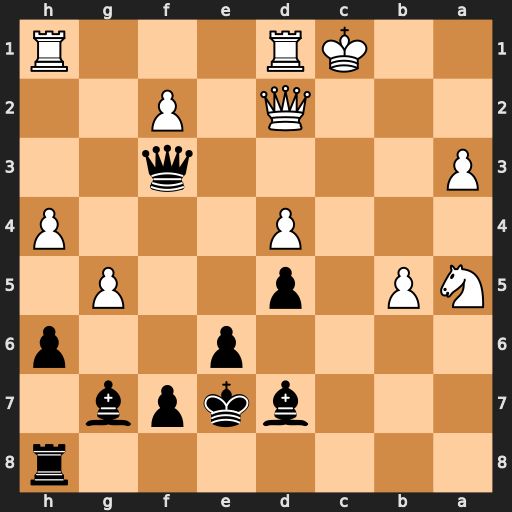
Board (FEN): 7r/3bkpb1/4p2p/NP1p2P1/3P3P/P4q2/3Q1P2/2KR3R
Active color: b
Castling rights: -
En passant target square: -
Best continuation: Qxa3+ Qb2 Qxa5